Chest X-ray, AP view. Patient: 46 years old, sex F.
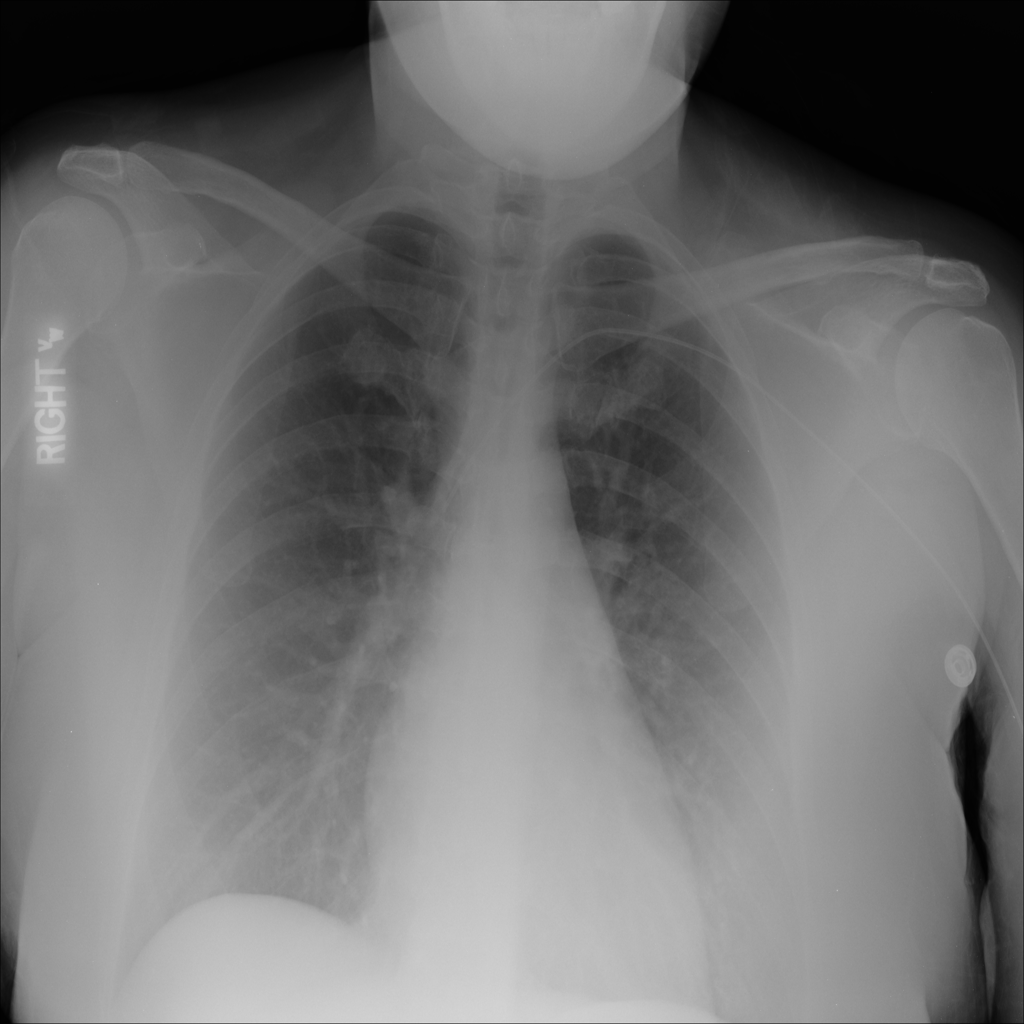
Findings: No Finding